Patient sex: M
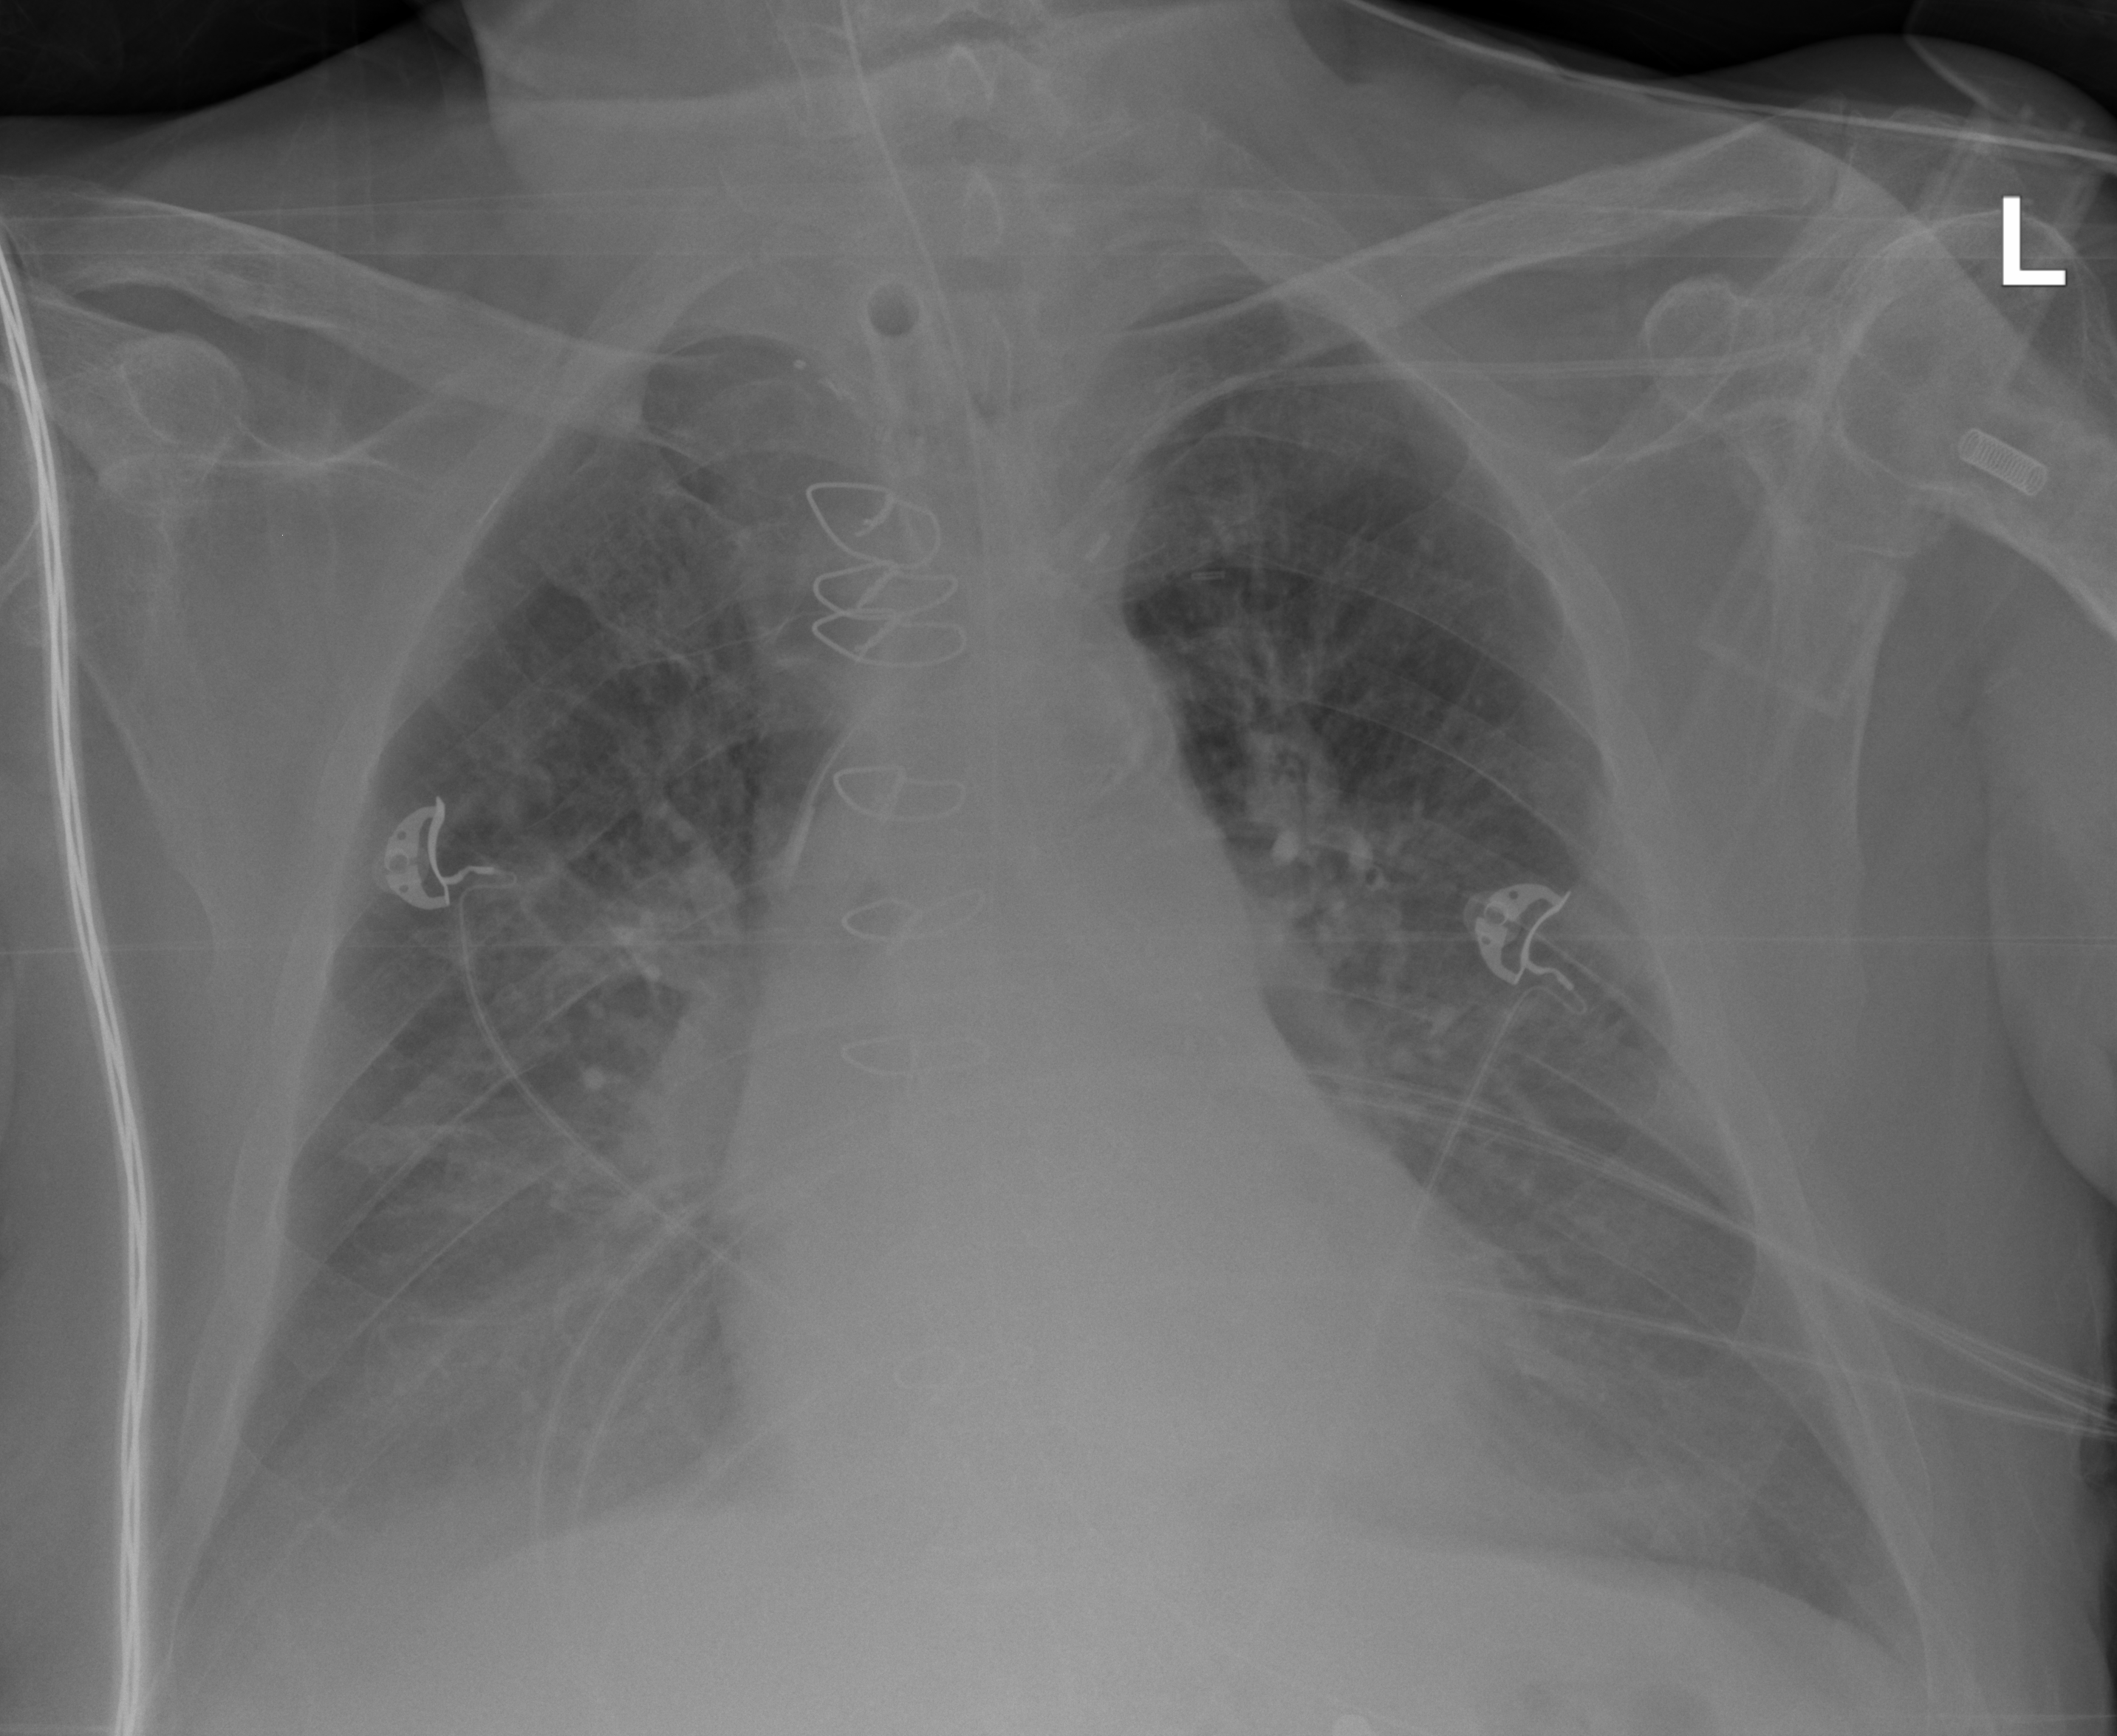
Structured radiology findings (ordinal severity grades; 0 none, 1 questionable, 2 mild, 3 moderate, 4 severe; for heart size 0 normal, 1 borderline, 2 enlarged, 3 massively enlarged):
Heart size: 0
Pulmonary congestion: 2
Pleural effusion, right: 2
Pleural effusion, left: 2
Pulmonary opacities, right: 0
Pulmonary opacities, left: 0
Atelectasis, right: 2
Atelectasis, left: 0